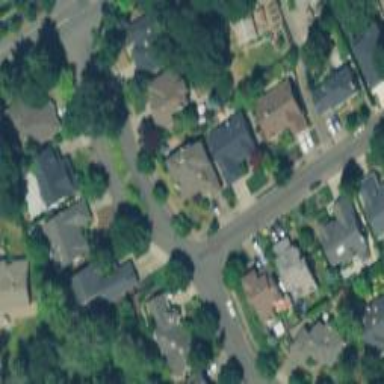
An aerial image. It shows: Residential road with sidewalk on the left side.